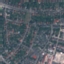
Land use / land cover class: Residential